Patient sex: M
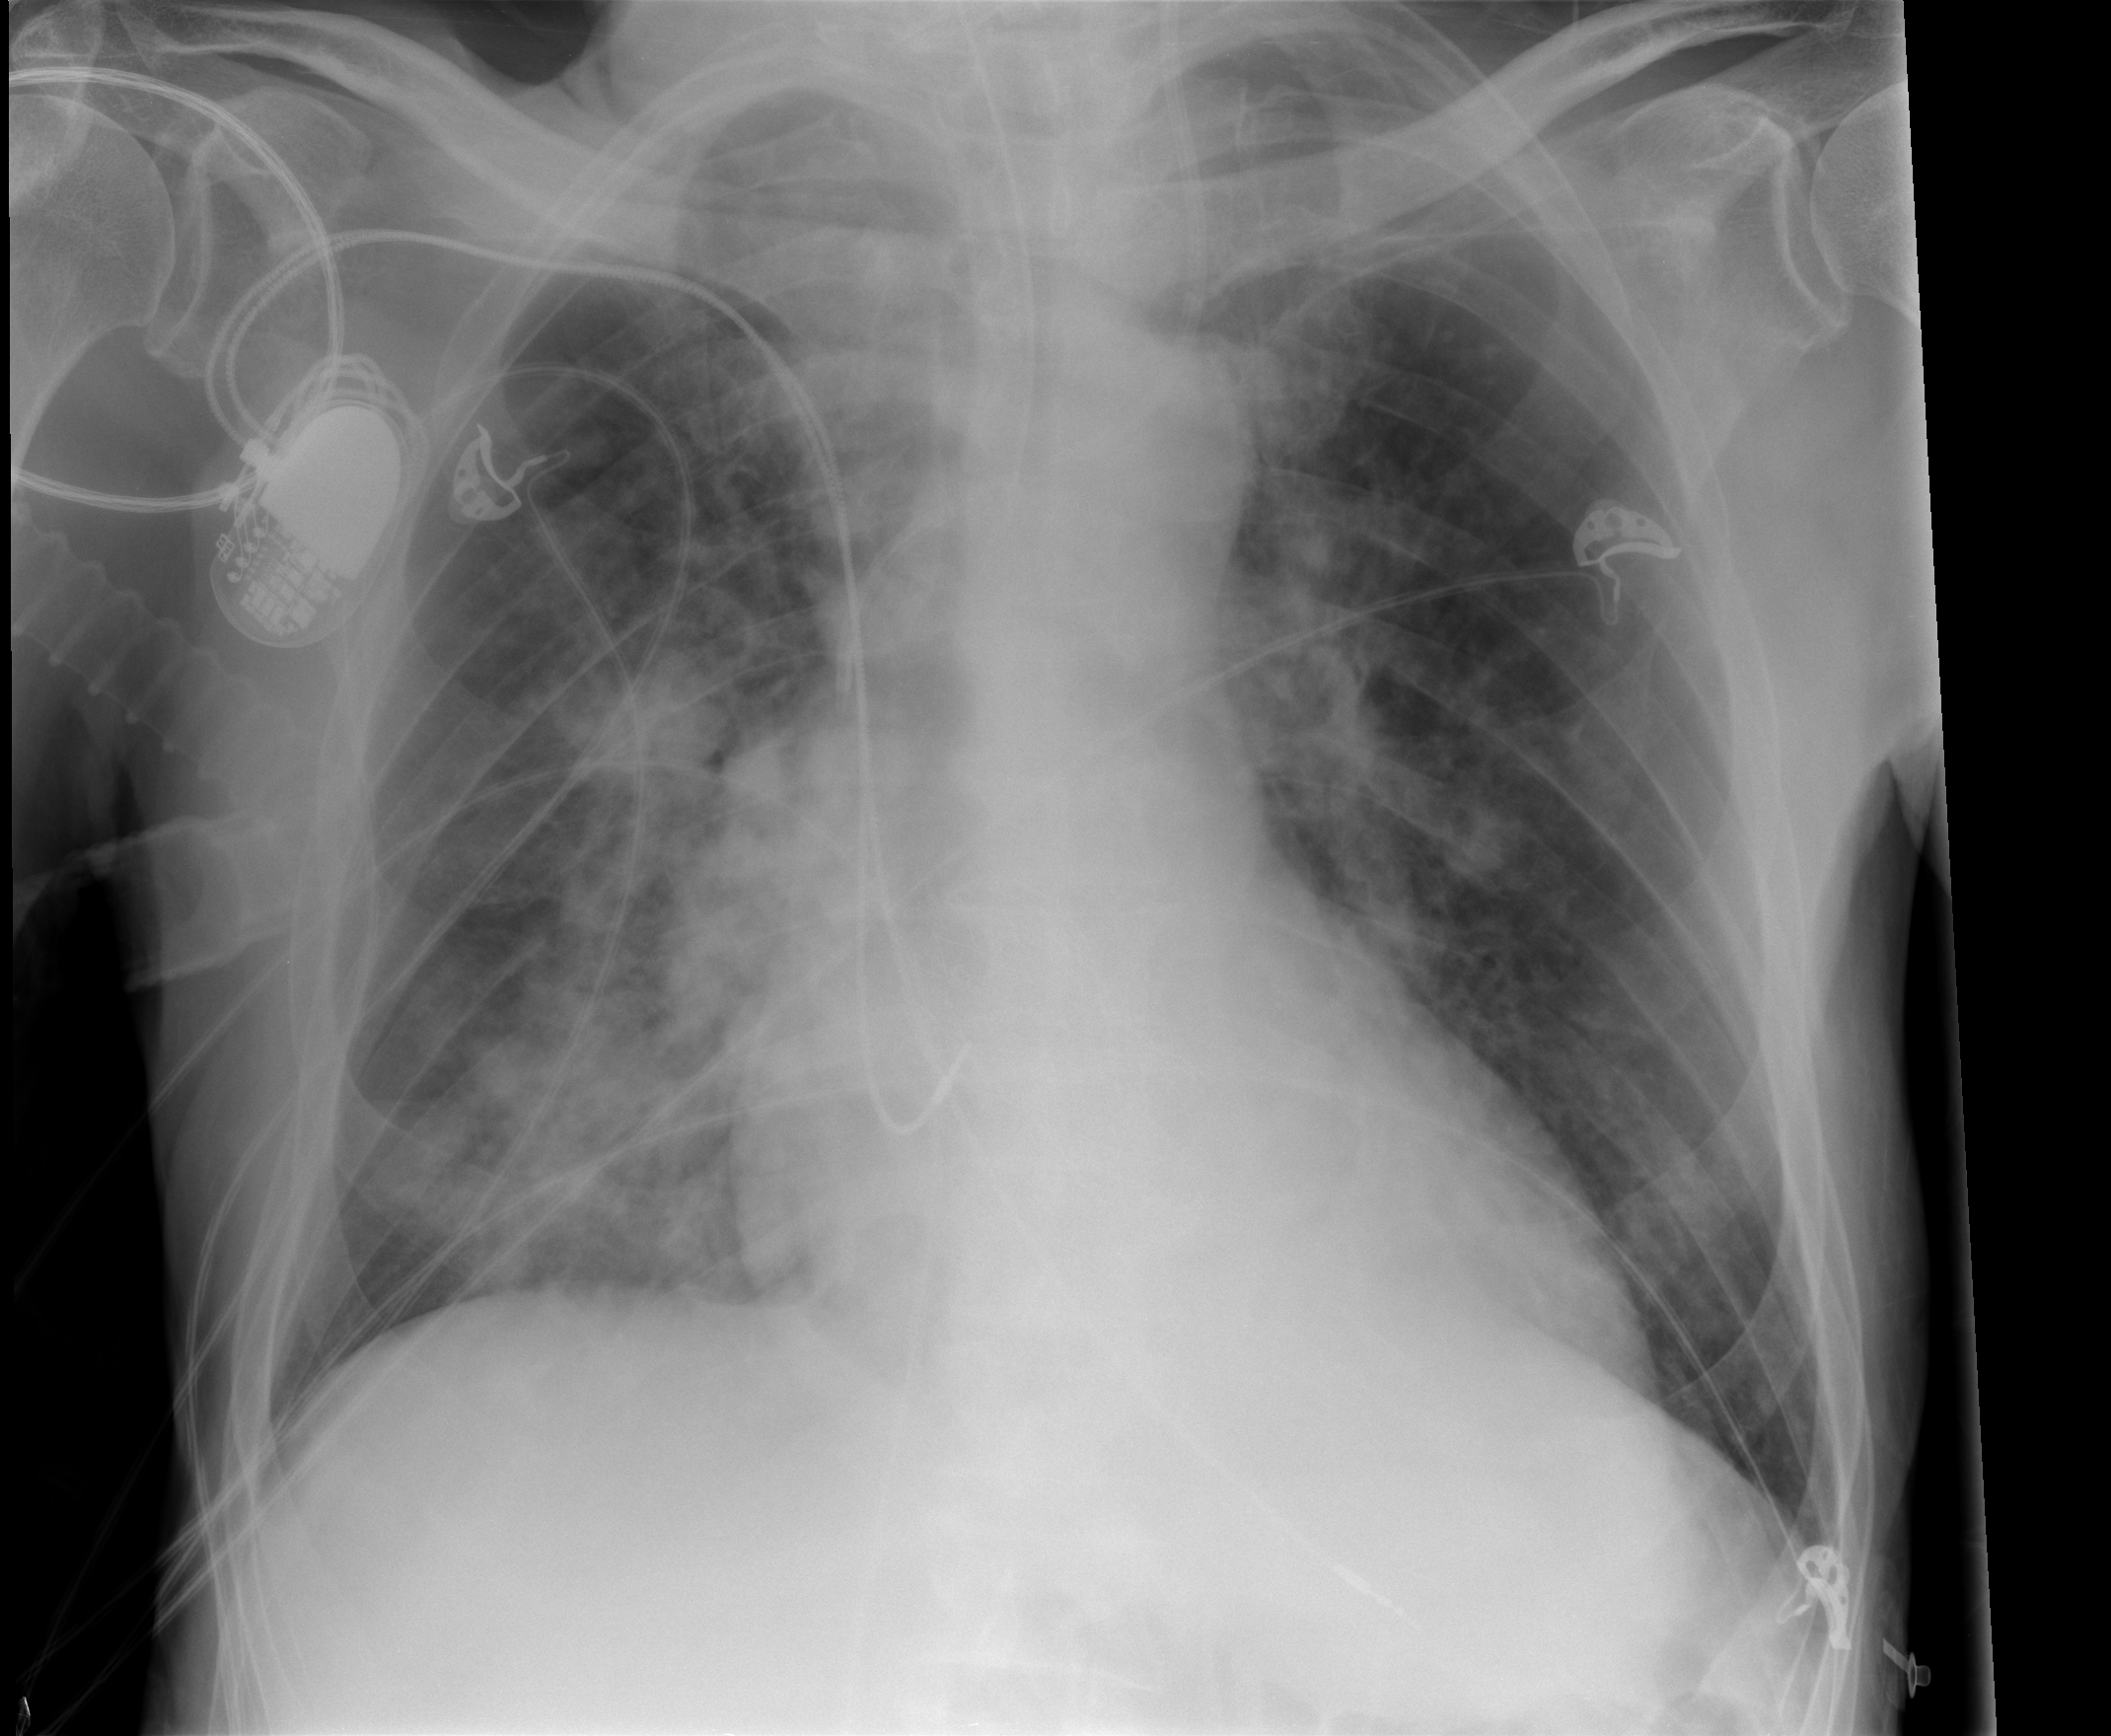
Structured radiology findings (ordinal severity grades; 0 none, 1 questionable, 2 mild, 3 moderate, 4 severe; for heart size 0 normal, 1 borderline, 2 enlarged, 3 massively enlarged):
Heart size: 2
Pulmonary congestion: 2
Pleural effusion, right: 0
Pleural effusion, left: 0
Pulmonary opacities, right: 3
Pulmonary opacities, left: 2
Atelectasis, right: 2
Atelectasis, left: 1